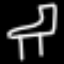
Label: chair